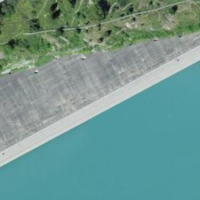
EUNIS habitat code: 14
Species observed at this site:
Sempervivum montanum